Question: I am building a leaderboard for some of my online games. Here is what I need to do with the data:
- -
I defined with the following table definition and index and I have a couple of questions.
The reason why I have a clustered key across gameId, playerName and score is simply because I want to make sure that all data for a given game is in the same area and that score is already sorted. Most of the time I will display the data is descending order of score (+ updatedDateTime for ties) for a given gameId. Is this a right strategy? In other words, I want to make sure that I can run my queries to get the rank of my players as fast as possible.
'''
CREATE TABLE score (
[gameId] [smallint] NOT NULL,
<URL> NOT NULL,
[score] [int] NOT NULL,
<URL> NOT NULL,
<URL> NOT NULL,
PRIMARY KEY CLUSTERED ([gameId] ASC, [playerName] ASC, [score] DESC, [updatedDateTime] ASC)
CREATE NONCLUSTERED INDEX [Score_Idx] ON score ([gameId] ASC, [score] DESC, [updatedDateTime] ASC) INCLUDE ([playerName])
'''
Below is the first iteration of the query I will be using to get the rank of my players. However, I am a bit disappointed by the execution plan (see below). The additional sort seem to come from the RANK function. But isn't my data already sorted in descending order (based on the clustered key of the score table)? I am also wondering if I should normalize a bit more my table and move out the PlayerName column in a Player table. I originally decided to keep everything in the same table to minimize the number of joins.
'''
DECLARE @GameId AS INT = 0
DECLARE @From AS DATETIME2(3) = '2013-10-01'
SELECT DENSE_RANK() OVER (ORDER BY Score DESC), s.PlayerName, s.Score, s.CountryCode, s.updatedDateTime
FROM [mrgleaderboard].[score] s
WHERE s.GameId = @GameId
AND (s.UpdatedDateTime >= @From OR @From IS NULL)
'''

Thank you for the help!
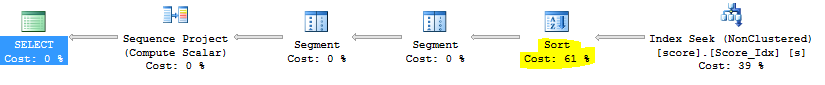
Answer: [Updated]
You have a unique entity that is <URL>
Ex.: I earned 300 score on Wednesday and this score stored on leaderboard. Next day I earned 250 score, but it will not record on leaderboard and you don't get results if I run a query to Tuesday leaderboard
For complete information you can get from a historical table games played score but it can be very expensive
'''
CREATE TABLE GameLog (
[id] int NOT NULL IDENTITY
CONSTRAINT [PK_GameLog] PRIMARY KEY CLUSTERED,
[gameId] smallint NOT NULL,
[playerId] int NOT NULL,
[score] int NOT NULL,
[createdDateTime] datetime2(3) NOT NULL)
'''
Here are solutions to accelerate it related with the aggregation:
- <URL>
You need 3 indexed view for the 3 time periods. Potentially huge size of historical tables and 3 indexed view. Unable to remove the "old" periods of the table. Performance issue to save score.
-
Scores saved in the historical table. SQL job/"Worker" (or several) according to schedule (1 per minute?) sorts historical table and populates the leaderboards table (3 tables for 3 time period or one table with time period key) with the precalculated rank of a user. This table also can be denormalized (have score, datetime, PlayerName and ...). Pros: Fast reading (without sorting), fast save score, any time periods, flexible logic and flexible schedules. Cons: The user has finished the game but did not found immediately himself on the leaderboard
-
During recording the results of the game session do pre-treatment. In your case something like 'UPDATE [Leaderboard] SET score = @CurrentScore WHERE @CurrentScore > MAX (score) AND ...' for the player / game id but you did it only for "All time" leaderboard. The scheme might look like this:
'''
CREATE TABLE [Leaderboard] (
[id] int NOT NULL IDENTITY
CONSTRAINT [PK_Leaderboard] PRIMARY KEY CLUSTERED,
[gameId] smallint NOT NULL,
[playerId] int NOT NULL,
[timePeriod] tinyint NOT NULL, -- 0 -all time, 1-monthly, 2 -weekly, 3 -daily
[timePeriodFrom] date NOT NULL, -- '1900-01-01' for all time, '2013-11-01' for monthly, etc.
[score] int NOT NULL,
[createdDateTime] datetime2(3) NOT NULL
)
'''
So, you have to update all 3 score for all time period. Also as you can see leaderboard will contain "old" periods, such as monthly of October. Maybe you have to delete it if you do not need this statistics. Pros: Does not need a historical table. Cons: Complicated procedure for storing the result. Need maintenance of leaderboard. Query requires sorting and JOIN
'''
CREATE TABLE [Player] (
[id] int NOT NULL IDENTITY CONSTRAINT [PK_Player] PRIMARY KEY CLUSTERED,
[playerName] nvarchar(50) NOT NULL CONSTRAINT [UQ_Player_playerName] UNIQUE NONCLUSTERED)
CREATE TABLE [Leaderboard] (
[id] int NOT NULL IDENTITY CONSTRAINT [PK_Leaderboard] PRIMARY KEY CLUSTERED,
[gameId] smallint NOT NULL,
[playerId] int NOT NULL,
[timePeriod] tinyint NOT NULL, -- 0 -all time, 1-monthly, 2 -weekly, 3 -daily
[timePeriodFrom] date NOT NULL, -- '1900-01-01' for all time, '2013-11-01' for monthly, etc.
[score] int NOT NULL,
[createdDateTime] datetime2(3)
)
CREATE UNIQUE NONCLUSTERED INDEX [UQ_Leaderboard_gameId_playerId_timePeriod_timePeriodFrom] ON [Leaderboard] ([gameId] ASC, [playerId] ASC, [timePeriod] ASC, [timePeriodFrom] ASC)
CREATE NONCLUSTERED INDEX [IX_Leaderboard_gameId_timePeriod_timePeriodFrom_Score] ON [Leaderboard] ([gameId] ASC, [timePeriod] ASC, [timePeriodFrom] ASC, [score] ASC)
GO
-- Generate test data
-- Generate 500K unique players
;WITH digits (d) AS (SELECT 1 UNION SELECT 2 UNION SELECT 3 UNION
SELECT 4 UNION SELECT 5 UNION SELECT 6 UNION SELECT 7 UNION SELECT 8 UNION SELECT 9 UNION SELECT 0)
INSERT INTO Player (playerName)
SELECT TOP (500000) LEFT(CAST(NEWID() as nvarchar(50)), 20 + (ABS(CHECKSUM(NEWID())) & 15)) as Name
FROM digits CROSS JOIN digits ii CROSS JOIN digits iii CROSS JOIN digits iv CROSS JOIN digits v CROSS JOIN digits vi
-- Random score 500K players * 4 games = 2M rows
INSERT INTO [Leaderboard] (
[gameId],[playerId],[timePeriod],[timePeriodFrom],[score],[createdDateTime])
SELECT GameID, Player.id,ABS(CHECKSUM(NEWID())) & 3 as [timePeriod], DATEADD(MILLISECOND, CHECKSUM(NEWID()),GETDATE()) as Updated, ABS(CHECKSUM(NEWID())) & 65535 as score
, DATEADD(MILLISECOND, CHECKSUM(NEWID()),GETDATE()) as Created
FROM ( SELECT 1 as GameID UNION ALL SELECT 2 UNION ALL SELECT 3 UNION ALL SELECT 4) as Game
CROSS JOIN Player
ORDER BY NEWID()
UPDATE [Leaderboard] SET [timePeriodFrom]='<PHONE>' WHERE [timePeriod] = 0
GO
DECLARE @From date = '<PHONE>'--'20131108'
,@GameID int = 3
,@timePeriod tinyint = 0
-- Get paginated ranking
;With Lb as (
SELECT
DENSE_RANK() OVER (ORDER BY Score DESC) as Rnk
,Score, createdDateTime, playerId
FROM [Leaderboard]
WHERE GameId = @GameId
AND [timePeriod] = @timePeriod
AND [timePeriodFrom] = @From)
SELECT lb.rnk,lb.Score, lb.createdDateTime, lb.playerId, Player.playerName
FROM Lb INNER JOIN Player ON lb.playerId = Player.id
ORDER BY rnk OFFSET 75 ROWS FETCH NEXT 25 ROWS ONLY;
-- Get rank of a player for a given game
SELECT (SELECT COUNT(DISTINCT rnk.score)
FROM [Leaderboard] as rnk
WHERE rnk.GameId = @GameId
AND rnk.[timePeriod] = @timePeriod
AND rnk.[timePeriodFrom] = @From
AND rnk.score >= [Leaderboard].score) as rnk
,[Leaderboard].Score, [Leaderboard].createdDateTime, [Leaderboard].playerId, Player.playerName
FROM [Leaderboard] INNER JOIN Player ON [Leaderboard].playerId = Player.id
where [Leaderboard].GameId = @GameId
AND [Leaderboard].[timePeriod] = @timePeriod
AND [Leaderboard].[timePeriodFrom] = @From
and Player.playerName = N'785DDBBB-3000-4730-B'
GO
'''
This is only an example for the presentation of ideas. It can be optimized. For example, combining columns GameID, TimePeriod, TimePeriodDate to one column through the dictionary table. The effectiveness of the index will be higher.
P.S. Sorry for my English. Feel free to fix grammatical or spelling errors